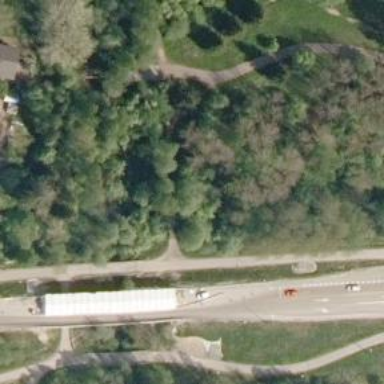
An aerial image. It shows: Footway bridge.